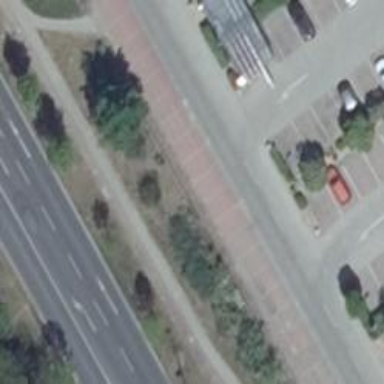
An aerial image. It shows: Road serving as parking aisle.